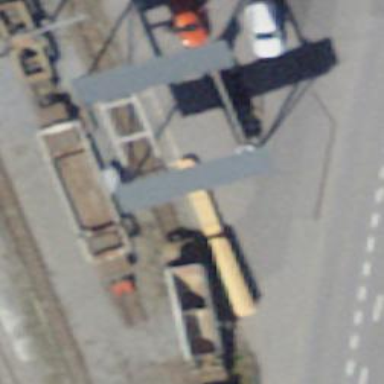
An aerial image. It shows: Crane is depicted.